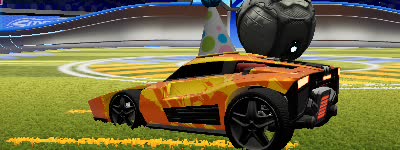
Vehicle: breakout